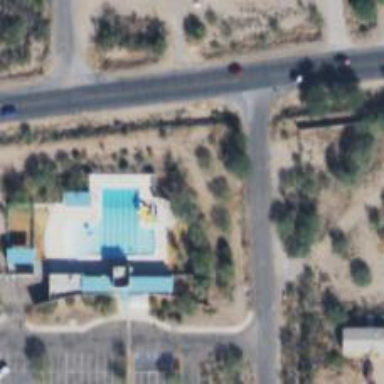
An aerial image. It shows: Water slide attraction.